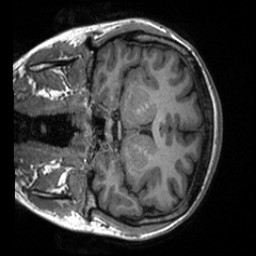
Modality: T1w
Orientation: coronal
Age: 20
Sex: female
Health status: healthy
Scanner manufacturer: siemens
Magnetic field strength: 3 T
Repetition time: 2 s
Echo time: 0.00232 s